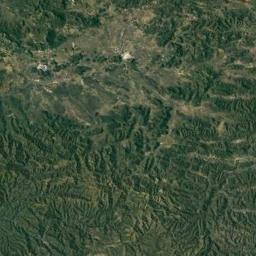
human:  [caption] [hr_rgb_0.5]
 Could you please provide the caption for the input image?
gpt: The mountain is full of green plants with lines of bare land .

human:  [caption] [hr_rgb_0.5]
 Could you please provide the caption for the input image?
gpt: The folded mountain consists of a number of small ridges and valleys and is covered with dense vegetation .

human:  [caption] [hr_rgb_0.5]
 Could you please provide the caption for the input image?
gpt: There are many trees on the mountain .

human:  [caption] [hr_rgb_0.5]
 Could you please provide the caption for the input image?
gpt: Seventy percent of the area on this mountain is covered by vegetation .

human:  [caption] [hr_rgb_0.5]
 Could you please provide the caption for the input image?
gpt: There are many ridges on the green mountain .